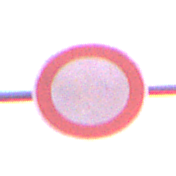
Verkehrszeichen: VerbotFahrzeugeAllerArt
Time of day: SunriseSunset
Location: Outdoor (Urban)
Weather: PartlyCloudy
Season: NotSpecified
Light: Natural